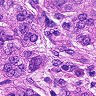
Metastatic tissue present: yes